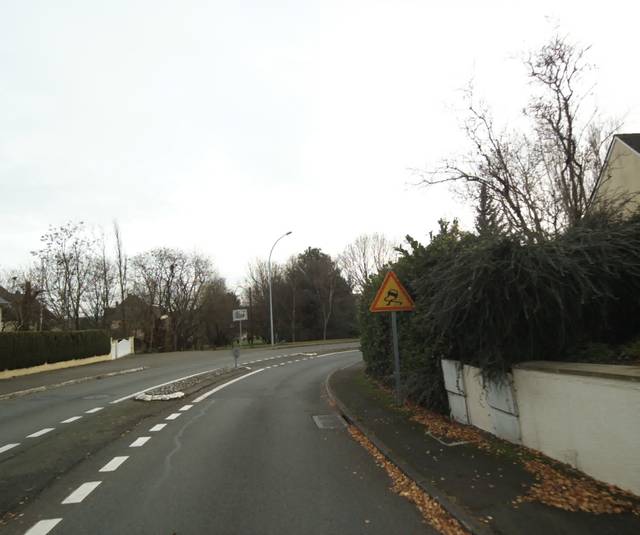
Region: France
Coordinates: 48.002, 0.2245